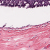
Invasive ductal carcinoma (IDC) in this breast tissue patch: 0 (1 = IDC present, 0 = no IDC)